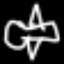
Label: airplane